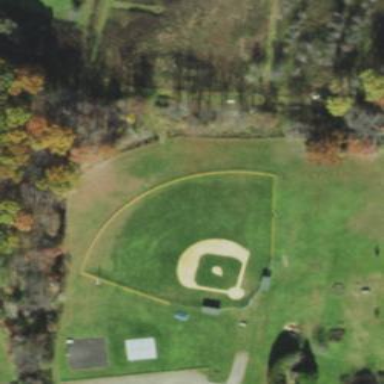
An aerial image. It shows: Pitch designated for baseball and softball activities.